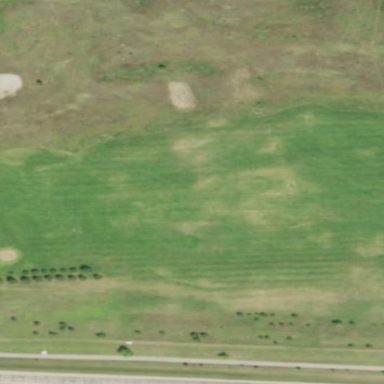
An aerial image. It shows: Grassy area designated for driving range golf.